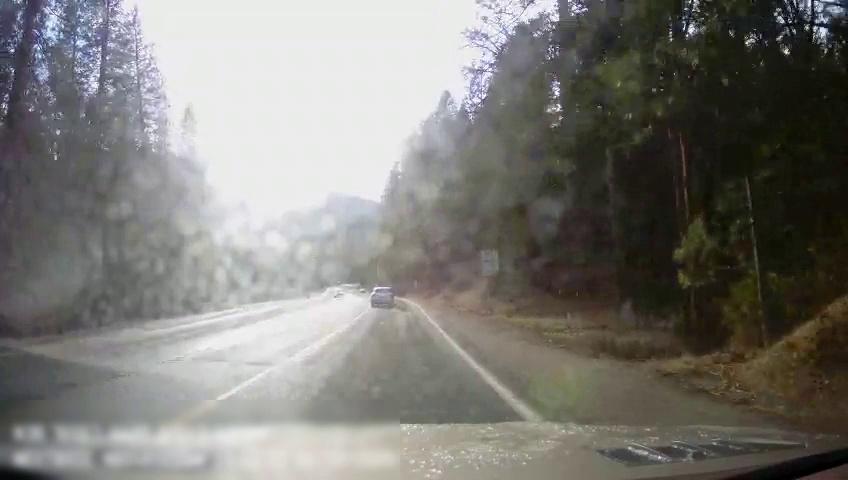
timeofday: Day
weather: Sunny
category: Drivable Space
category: Vehicles | SUV
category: Lanes | Current Lane
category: Lanes | Opposite Lane
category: Lanes | Opposite Lane
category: Traffic | Signs